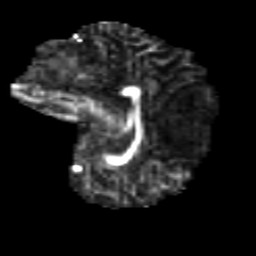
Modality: FA
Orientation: sagittal
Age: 16
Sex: female
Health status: ill
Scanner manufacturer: ge
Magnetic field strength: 3 T
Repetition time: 6.752 s
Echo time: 0.079 s